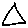
Label: triangle